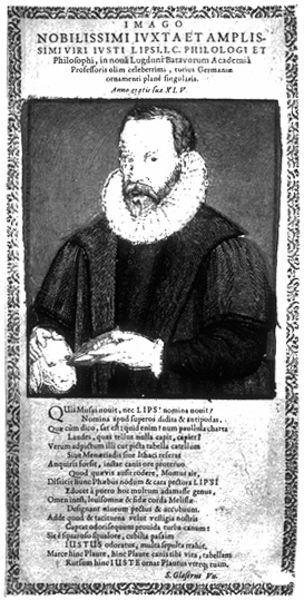
Titel: Bildnis des Justus Lipsius
Künstler: Gregor Bruno
Institution: (Seriendruck)
Schlagwörter: hand, kopf, mann, umhang, weiß, finger, grau, haar, mund, nase, profil, schwarz, stirn, blick, ornament, bart, augen, falten, gesicht, halten, kleidung, kragen, pelz, rahmen, ärmel, bild, bildnis, halskrause, herr, hände, portrait, porträt, haare, kutte, mantel, brustbild, renaissance, schrift, papier, grafik, graphik, rand, spitz, ornamente, robe, unscharf, schaf, buch, druck, druckgraphik, schnitt, stich, titel, seite, illustration, text, überschrift, krause, talar, hubi, wams, gedicht, kupferstich, graus, fraktur, latein, lateinisch, initial, seriendruck, kopg, imago, nobilissimi, lateil, buch papier, ampois, amplis